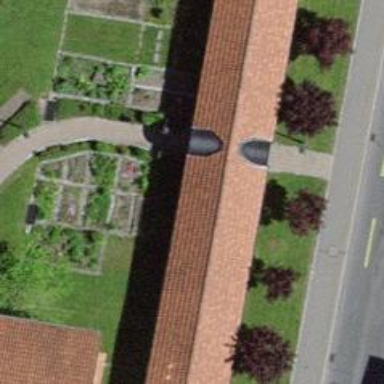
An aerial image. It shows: Path with covered arcade.